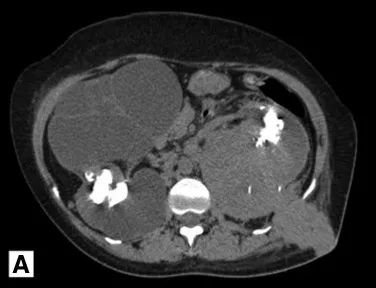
Case 2: Flank mass eruption from the skin at the nephrostomy tube site. (A) CT abdomen pelvis performed 1 month following PCNL demonstrating what was felt to be hematoma extending to the skin. Nonspecific para-aortic lymph node enlargement was also noted.
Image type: radiology (ct)